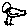
Label: bird